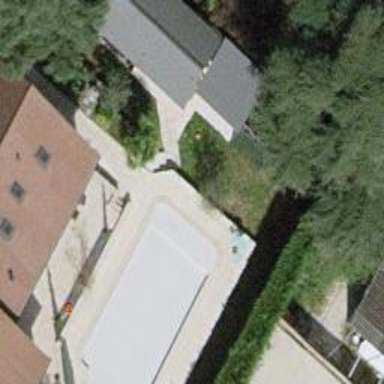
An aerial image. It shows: Swimming pool located in leisure land.